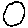
Label: circle